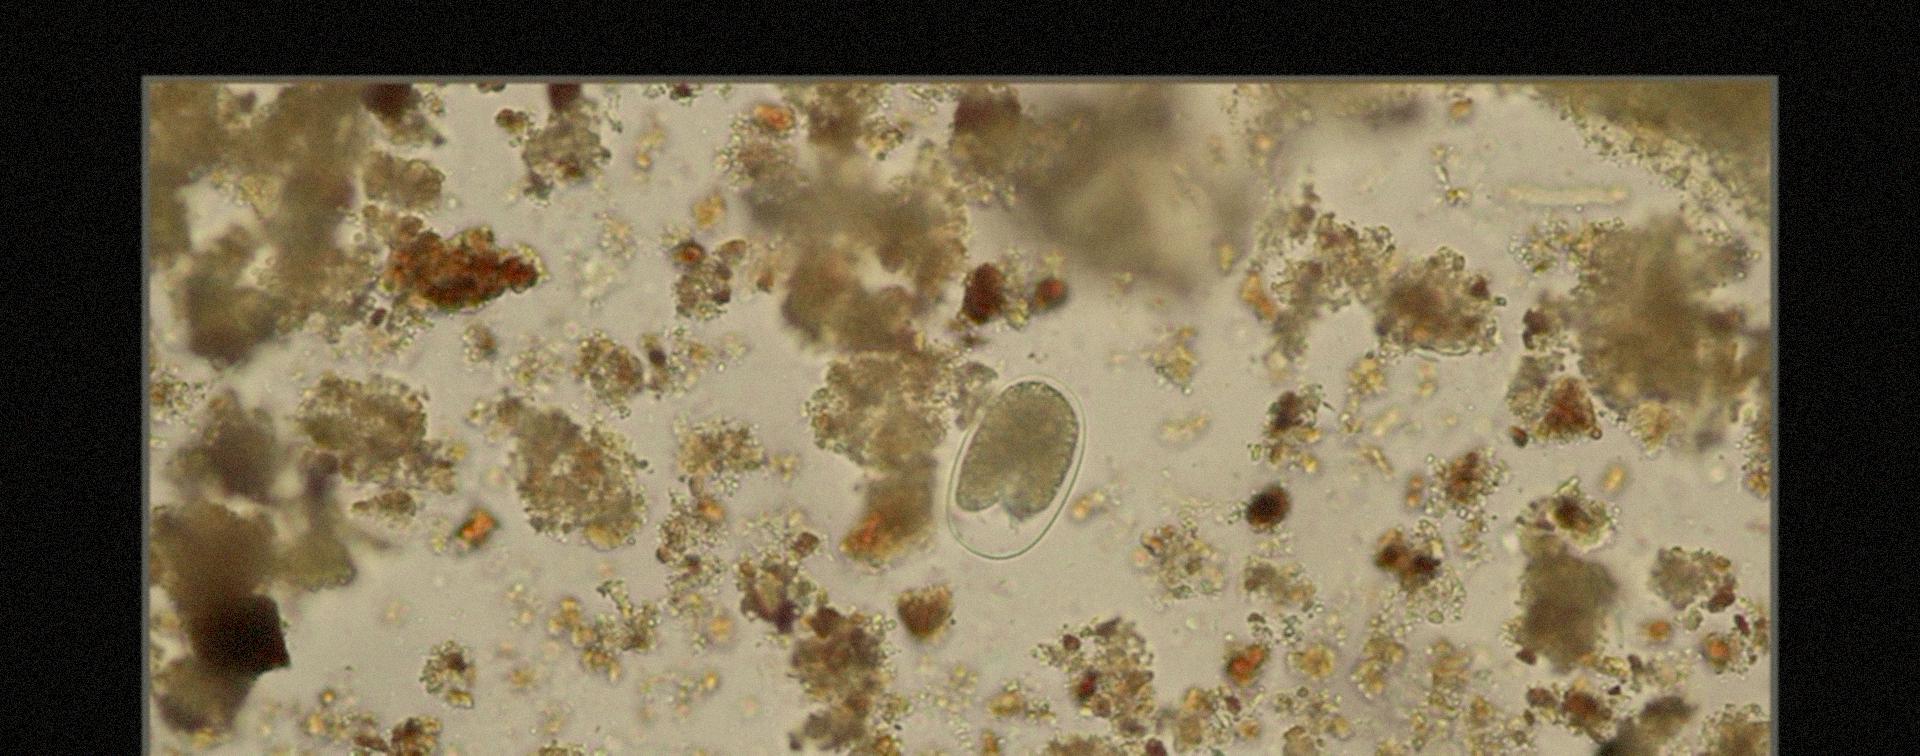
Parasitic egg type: Hookworm egg